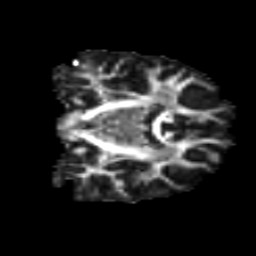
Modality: FA
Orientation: coronal
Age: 13
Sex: male
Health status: ill
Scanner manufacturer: ge
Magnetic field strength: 3 T
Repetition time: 6.752 s
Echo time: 0.079 s